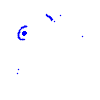
Particle: electron